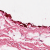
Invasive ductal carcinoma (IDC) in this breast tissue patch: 0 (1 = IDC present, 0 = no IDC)